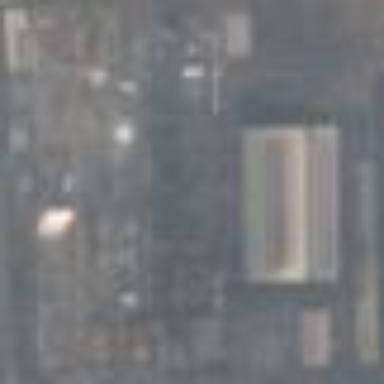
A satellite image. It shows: Industrial area.